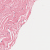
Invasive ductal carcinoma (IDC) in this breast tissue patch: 0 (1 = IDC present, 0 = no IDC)